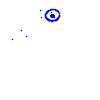
Particle: proton